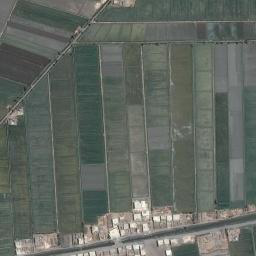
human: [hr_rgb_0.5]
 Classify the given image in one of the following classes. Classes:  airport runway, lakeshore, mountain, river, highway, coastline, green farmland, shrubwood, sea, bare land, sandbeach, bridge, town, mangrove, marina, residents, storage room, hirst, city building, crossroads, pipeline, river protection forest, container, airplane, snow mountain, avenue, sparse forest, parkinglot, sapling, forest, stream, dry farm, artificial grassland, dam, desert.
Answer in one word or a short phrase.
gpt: green farmland